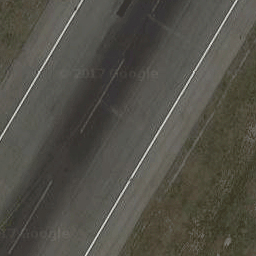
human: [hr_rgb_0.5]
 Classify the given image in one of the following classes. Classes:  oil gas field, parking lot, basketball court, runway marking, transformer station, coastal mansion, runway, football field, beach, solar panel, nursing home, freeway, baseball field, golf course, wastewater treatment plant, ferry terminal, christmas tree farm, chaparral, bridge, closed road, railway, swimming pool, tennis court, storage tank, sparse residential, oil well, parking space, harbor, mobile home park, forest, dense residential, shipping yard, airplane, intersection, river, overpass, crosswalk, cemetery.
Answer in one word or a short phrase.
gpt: runway